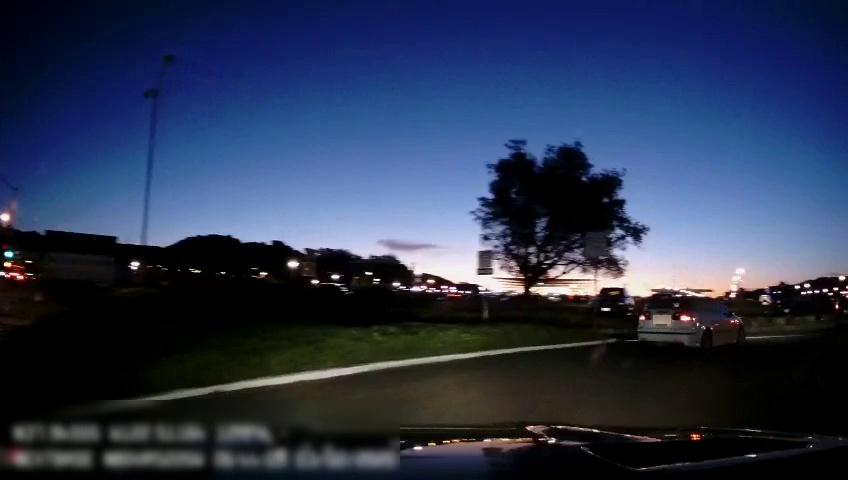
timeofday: Night
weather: Other
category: Drivable Space
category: Vehicles | Car
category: Vehicles | Car